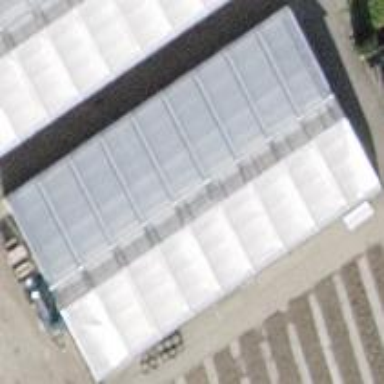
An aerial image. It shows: Greenhouse.